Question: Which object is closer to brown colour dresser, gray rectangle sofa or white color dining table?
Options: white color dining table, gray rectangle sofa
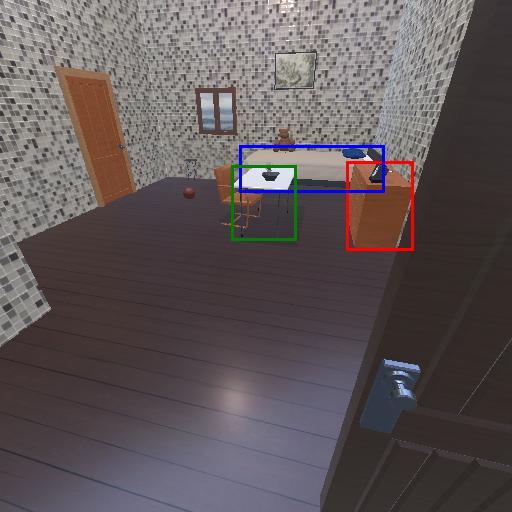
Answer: white color dining table